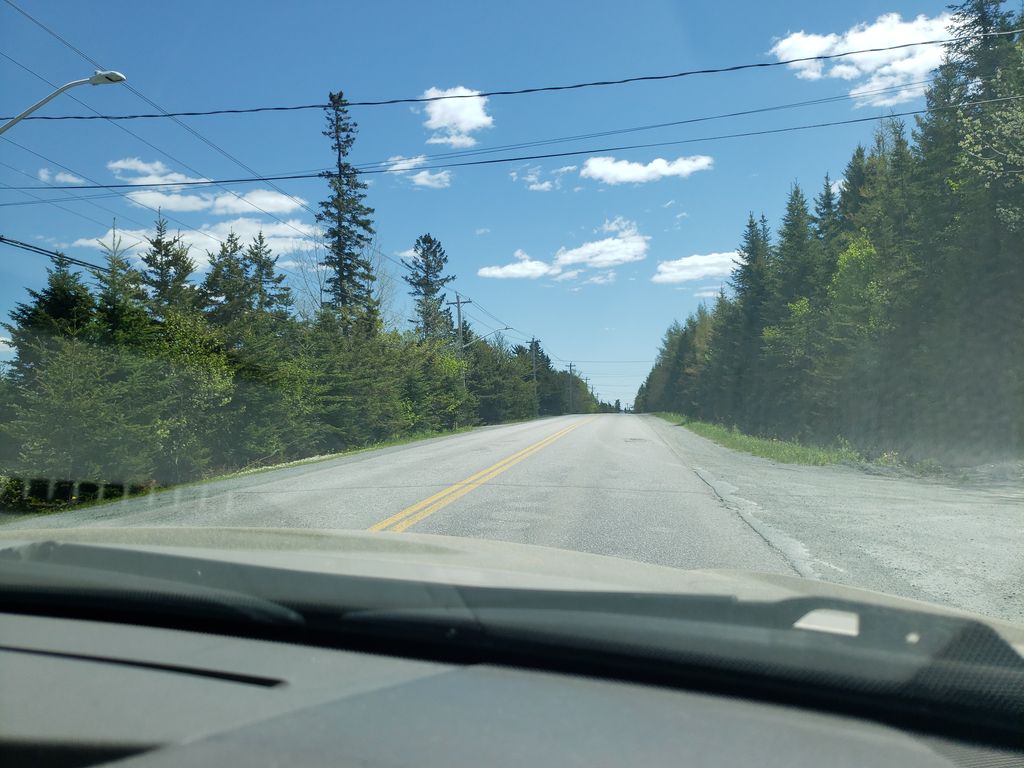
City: halifax